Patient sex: F
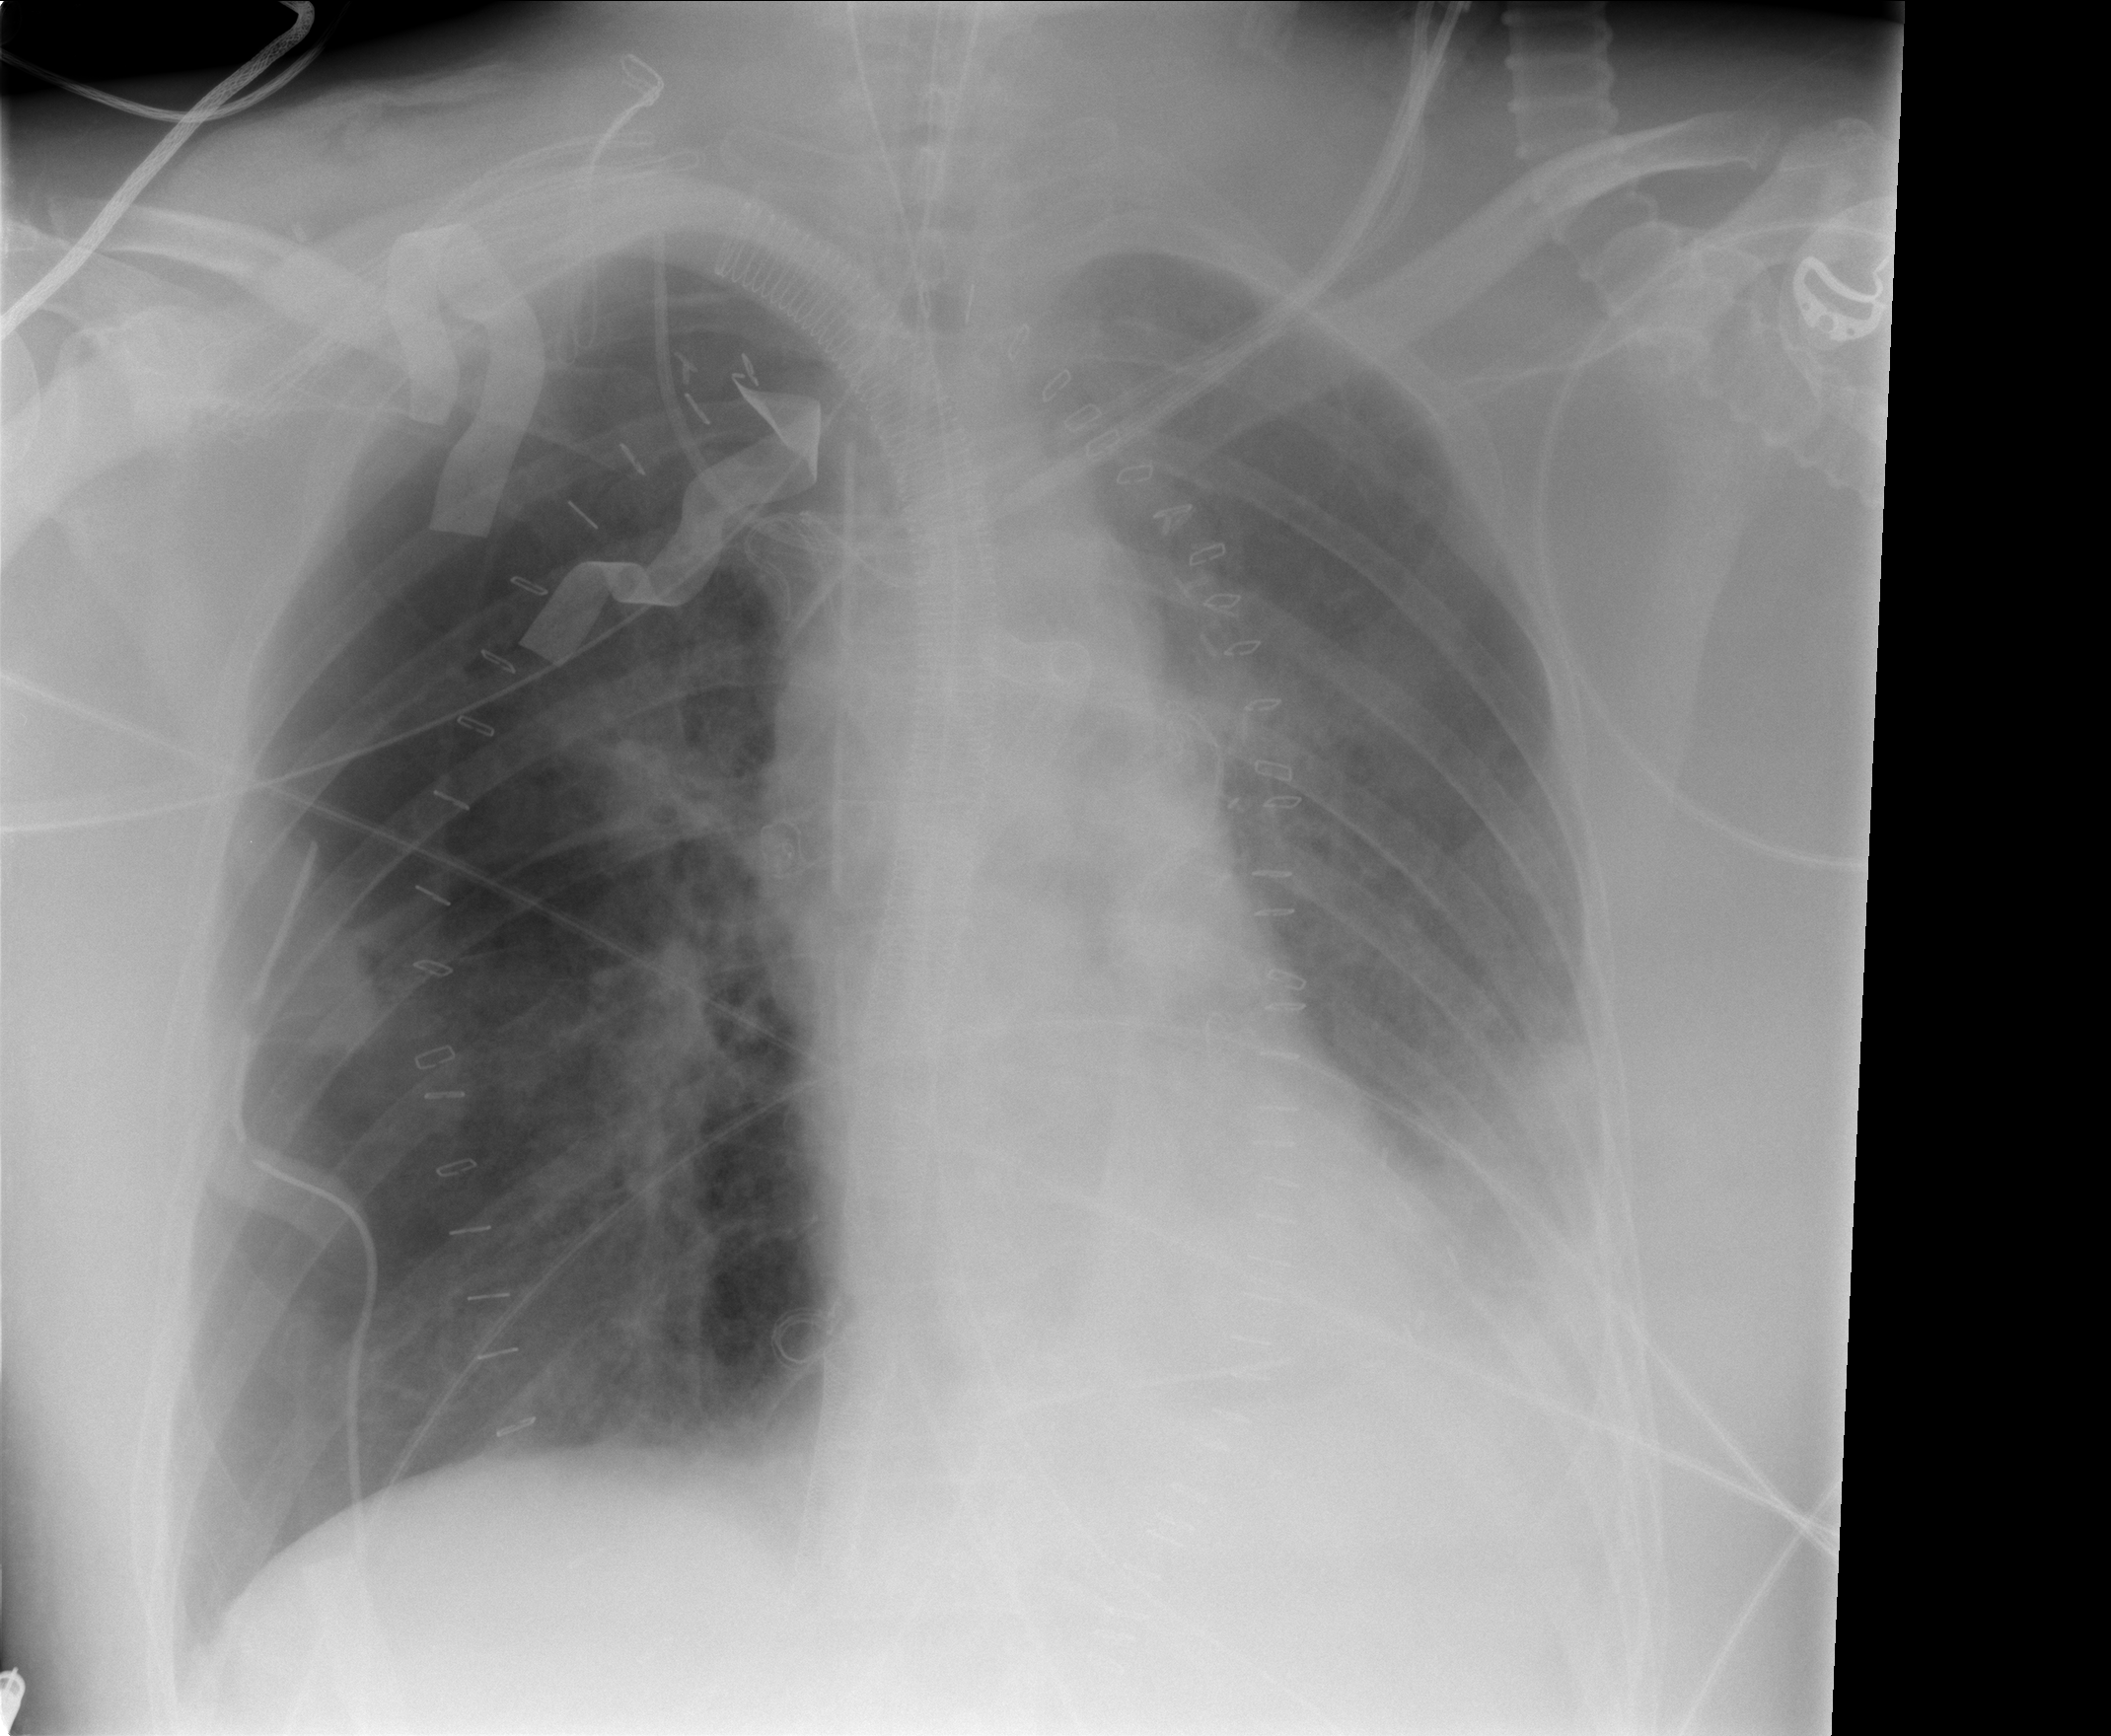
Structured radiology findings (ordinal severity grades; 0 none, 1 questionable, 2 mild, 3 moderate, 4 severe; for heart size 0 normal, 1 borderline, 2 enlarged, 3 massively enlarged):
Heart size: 0
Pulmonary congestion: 2
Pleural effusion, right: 1
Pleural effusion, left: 2
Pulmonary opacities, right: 2
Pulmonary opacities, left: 3
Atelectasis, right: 0
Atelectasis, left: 2